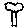
Label: tree